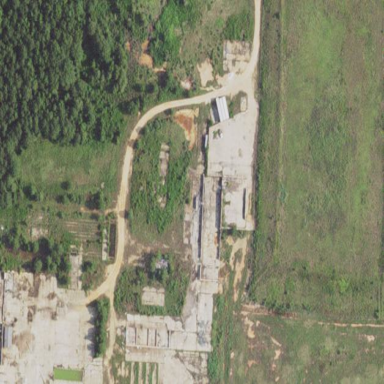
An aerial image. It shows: Historic factory.